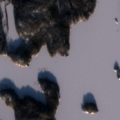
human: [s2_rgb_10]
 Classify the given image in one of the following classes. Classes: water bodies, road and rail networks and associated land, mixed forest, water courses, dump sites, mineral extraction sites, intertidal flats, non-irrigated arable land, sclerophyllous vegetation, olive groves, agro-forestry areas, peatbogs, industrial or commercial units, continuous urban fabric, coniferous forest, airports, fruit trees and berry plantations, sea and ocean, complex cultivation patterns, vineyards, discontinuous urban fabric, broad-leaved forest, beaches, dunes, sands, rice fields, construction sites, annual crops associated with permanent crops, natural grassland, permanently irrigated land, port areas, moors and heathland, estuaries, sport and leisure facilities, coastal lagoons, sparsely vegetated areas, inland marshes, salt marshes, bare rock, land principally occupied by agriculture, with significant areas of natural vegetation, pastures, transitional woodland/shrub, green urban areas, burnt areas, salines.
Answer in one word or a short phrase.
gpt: coniferous forest, water bodies